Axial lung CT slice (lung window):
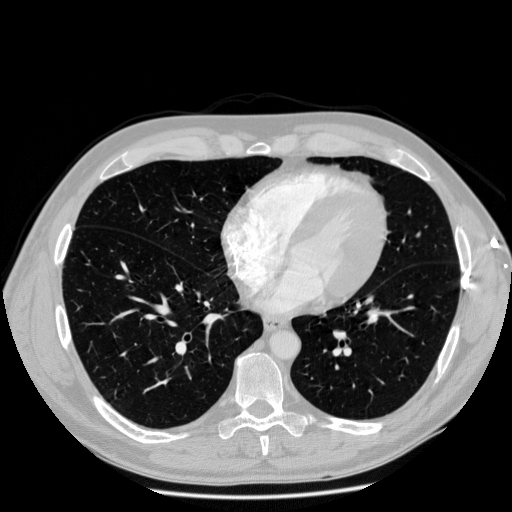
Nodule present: no